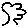
Label: tree